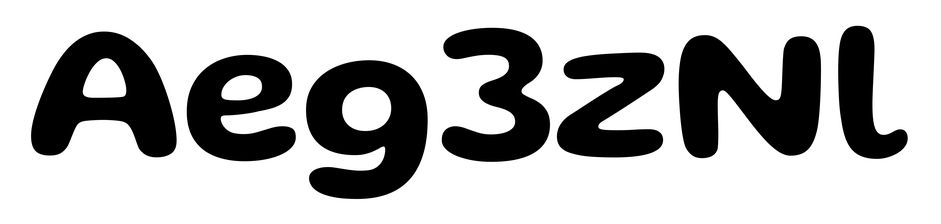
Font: Gluten_SemiBold